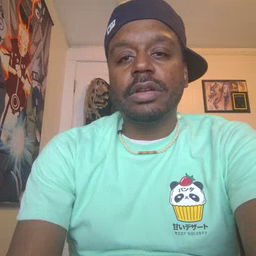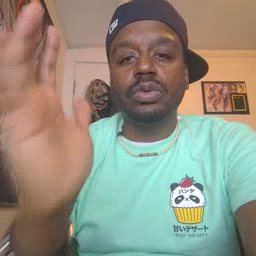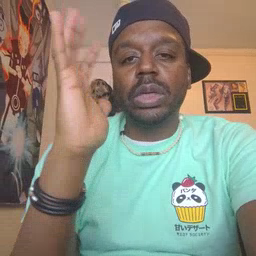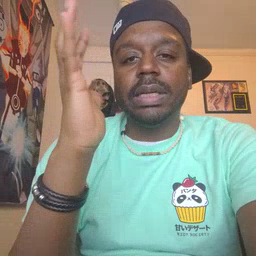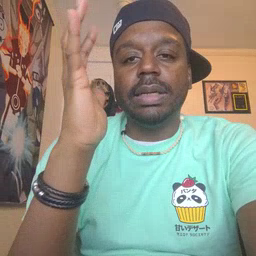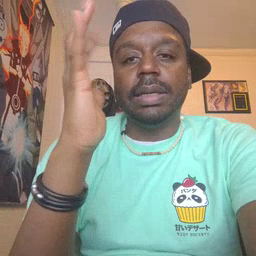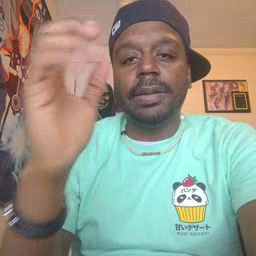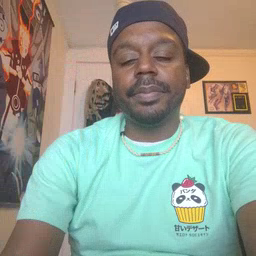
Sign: tree